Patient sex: F
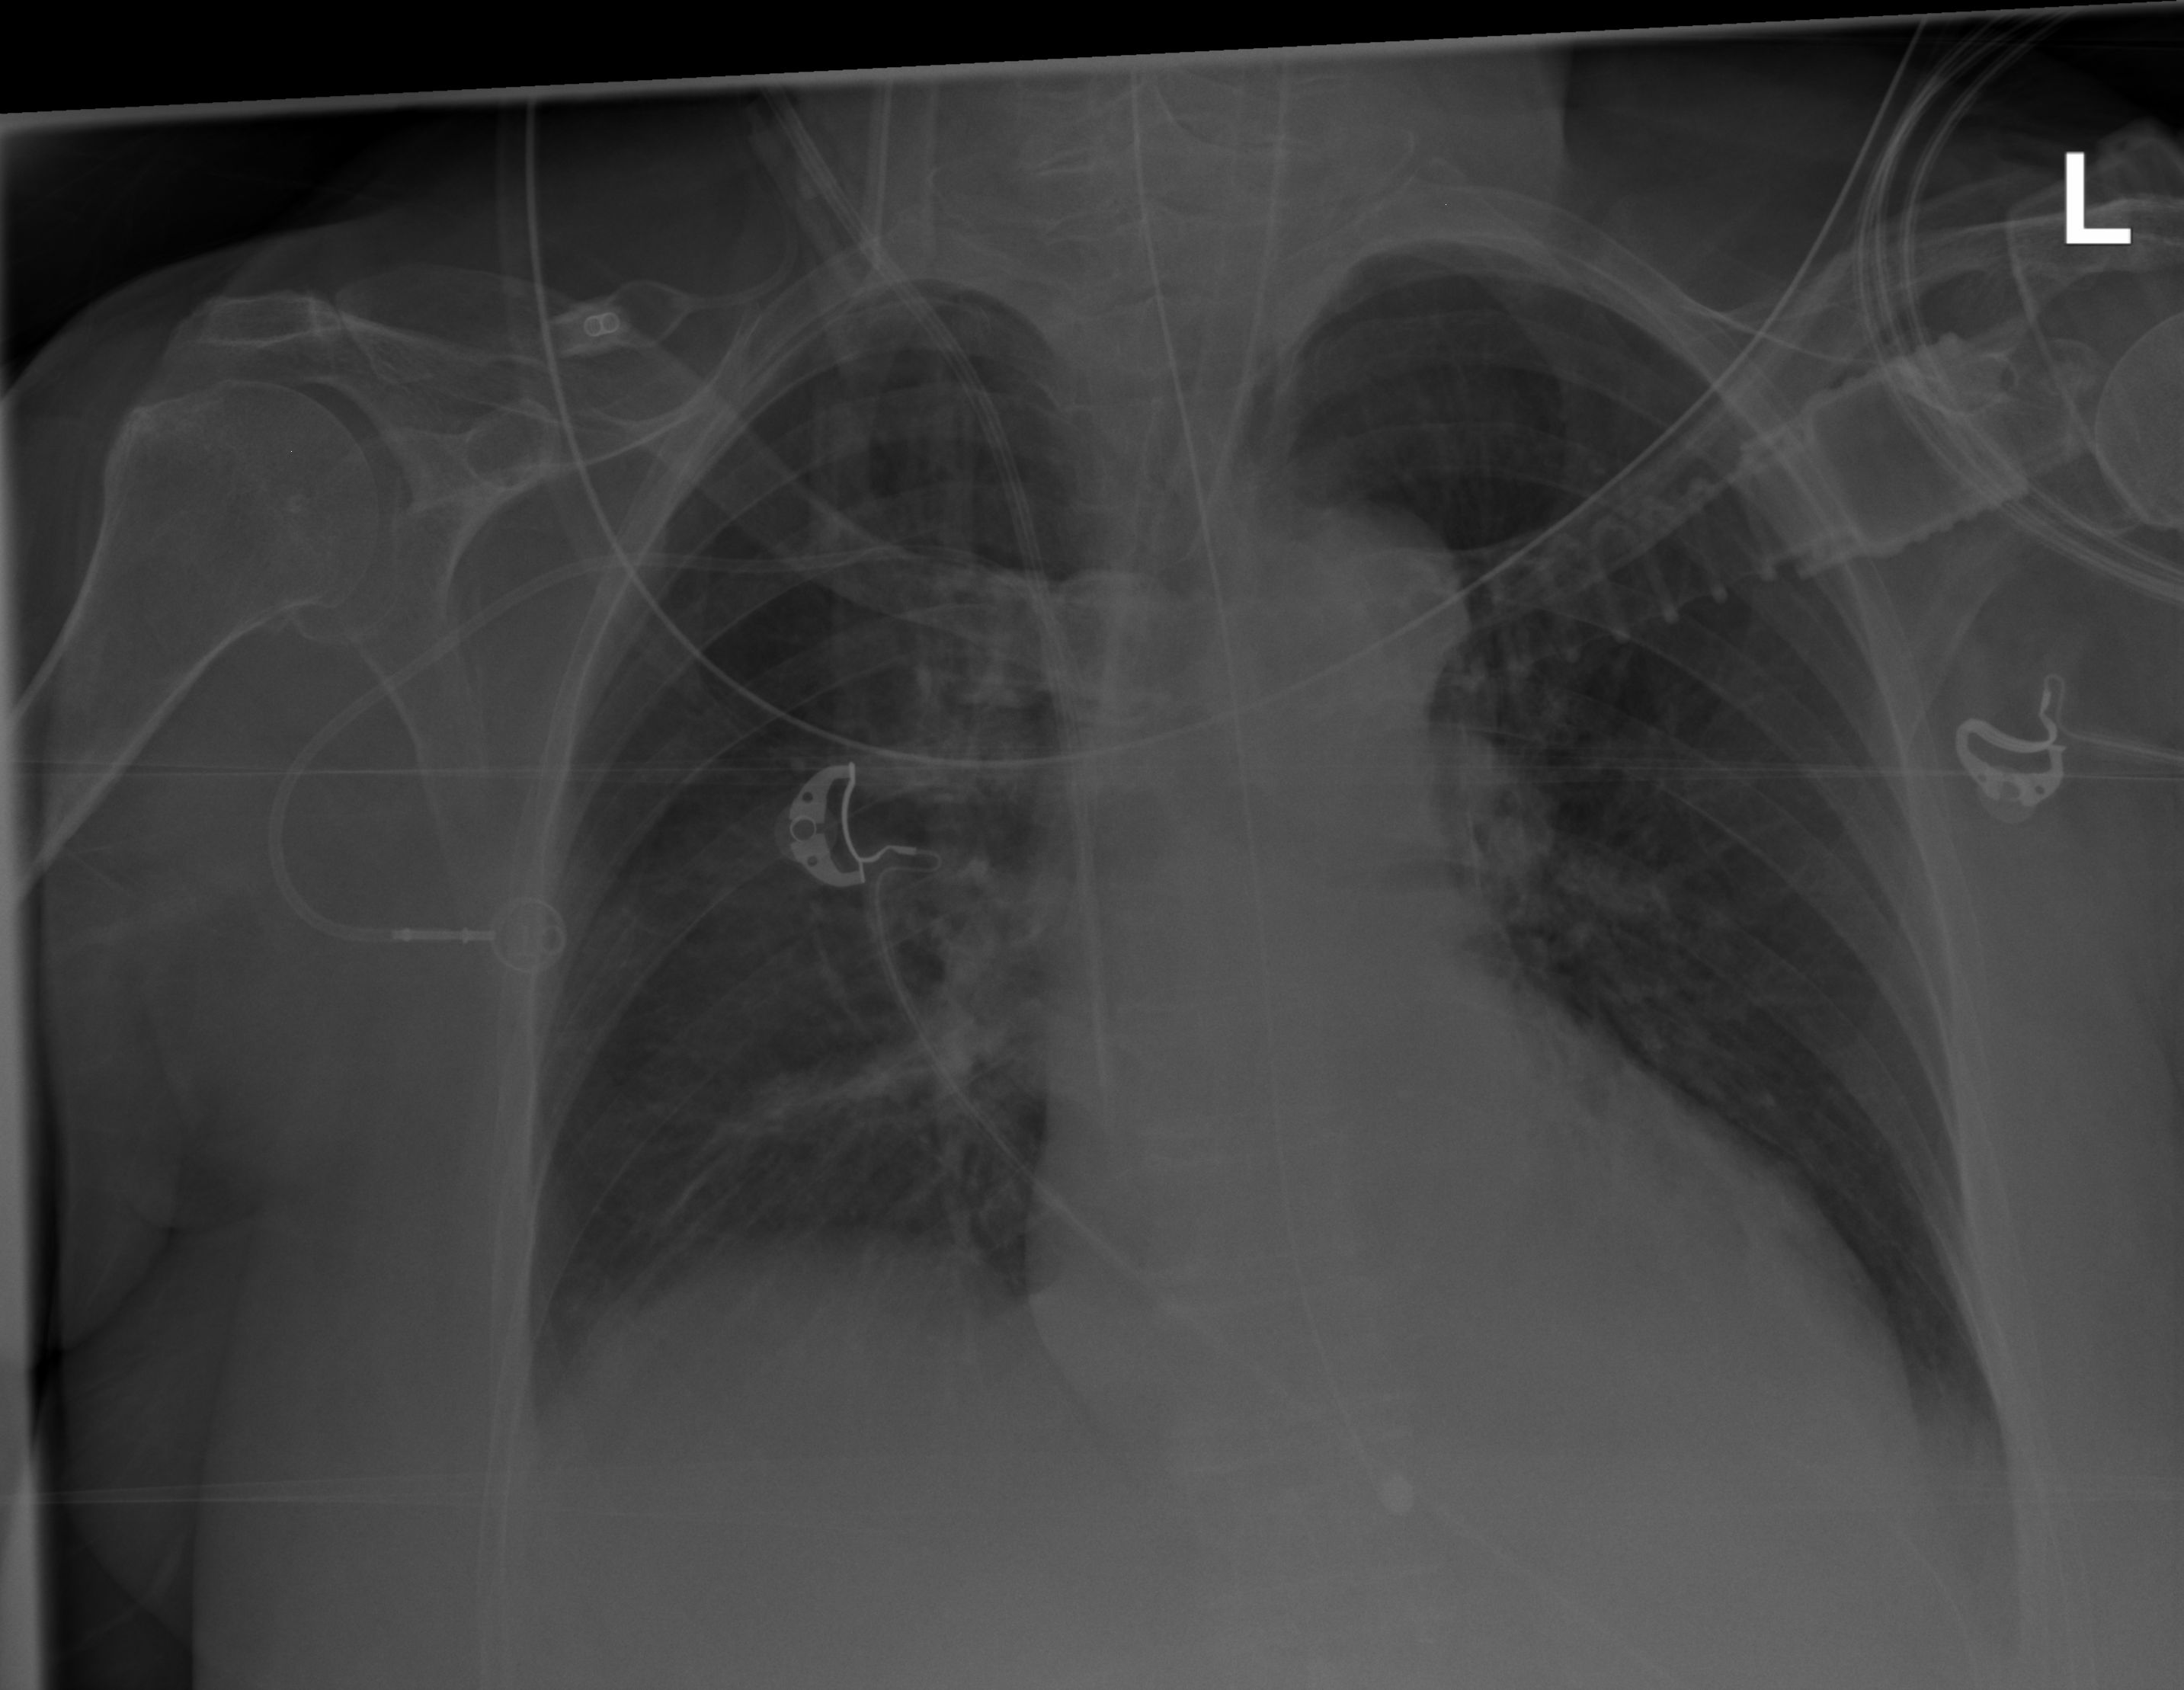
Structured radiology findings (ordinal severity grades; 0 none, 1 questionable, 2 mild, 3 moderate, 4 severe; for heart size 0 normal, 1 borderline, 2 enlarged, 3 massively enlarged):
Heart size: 2
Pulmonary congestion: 0
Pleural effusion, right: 0
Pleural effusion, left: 2
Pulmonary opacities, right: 0
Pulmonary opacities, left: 0
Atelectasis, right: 2
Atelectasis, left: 0